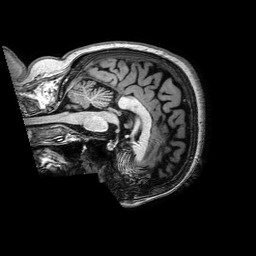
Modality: T1w
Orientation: sagittal
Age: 68
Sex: female
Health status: ill
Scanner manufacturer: philips
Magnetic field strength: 3 T
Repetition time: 0.006774 s
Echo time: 0.003046 s